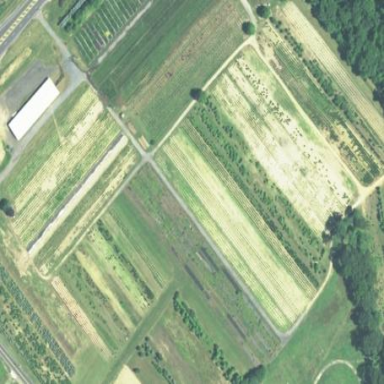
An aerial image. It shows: Plant nursery area.